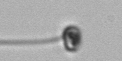
Label: flagellate